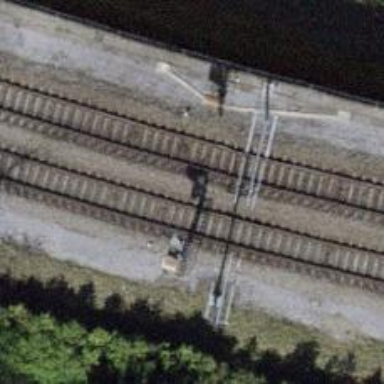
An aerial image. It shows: Railway signal.